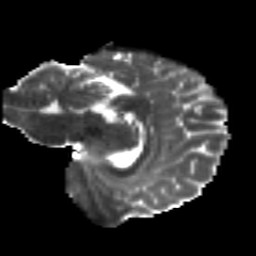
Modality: T2w
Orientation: sagittal
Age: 28
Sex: male
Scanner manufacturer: siemens
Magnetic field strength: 3 T
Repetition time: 8.8 s
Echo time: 0.085 s